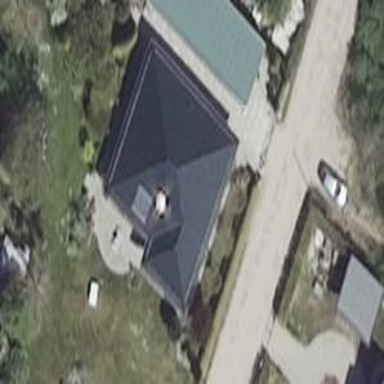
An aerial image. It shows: House with hipped roof.